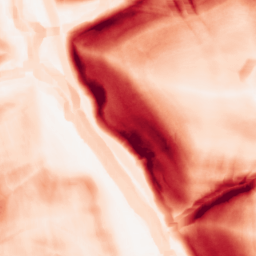
Category: morphological
Decomposition family: morphological_square
Decomposition parameters: operation: gradient
size: 10
Upsampling method: bilinear
Upsampling parameters: scale: 4
Upsampling scale: 4